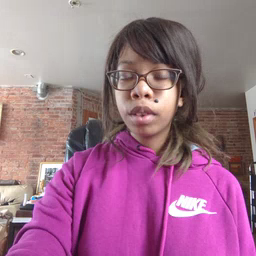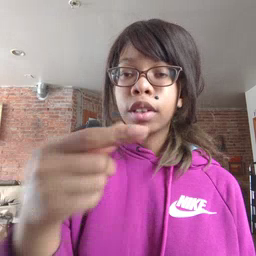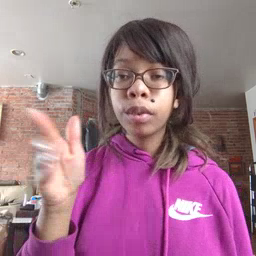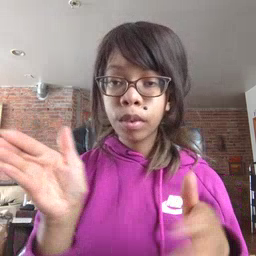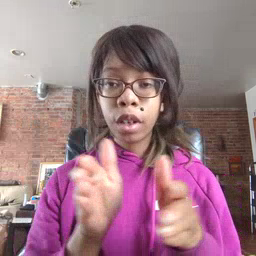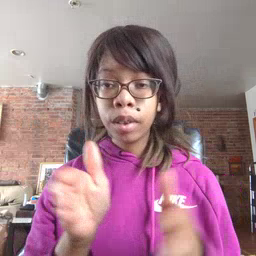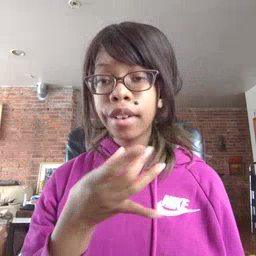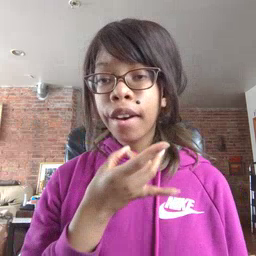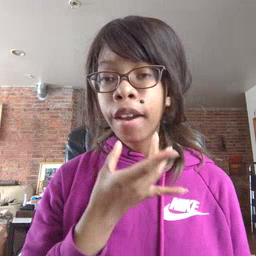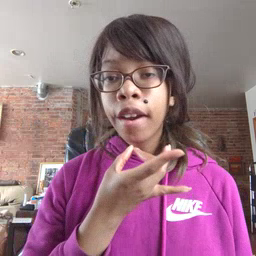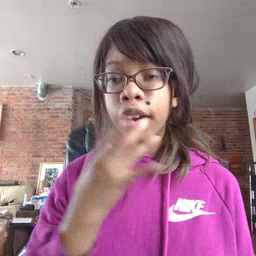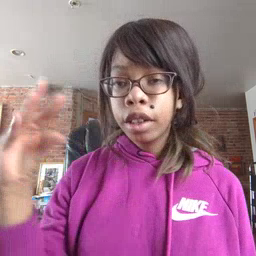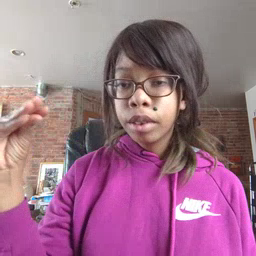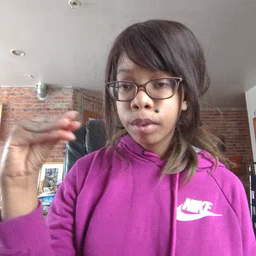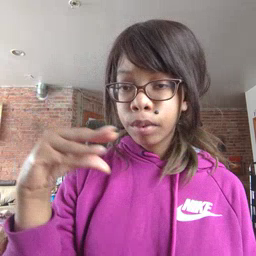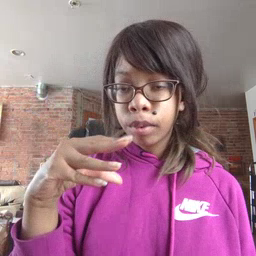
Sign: lamp